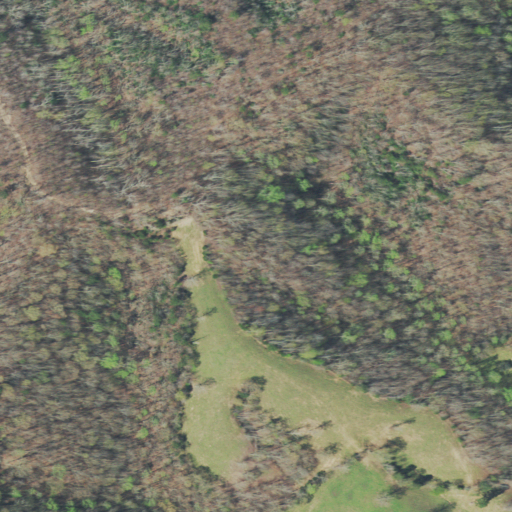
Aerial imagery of ridge(s) in Tennessee named River Ridge containing deciduous forest, grassland, shrub, and pasture